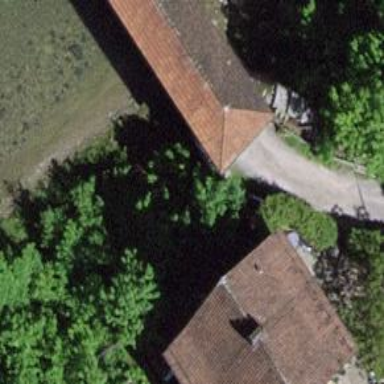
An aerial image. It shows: Covered bridge on residential road.